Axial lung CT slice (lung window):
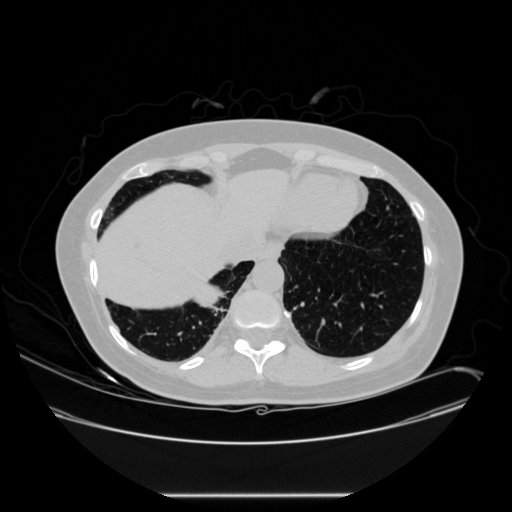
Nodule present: yes
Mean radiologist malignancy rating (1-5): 3.667